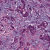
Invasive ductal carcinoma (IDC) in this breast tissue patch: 1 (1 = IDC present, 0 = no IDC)